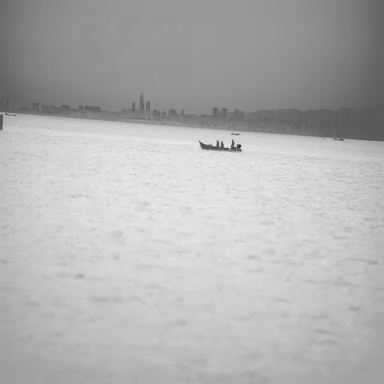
There are four bulk_carriers in the infrared image.